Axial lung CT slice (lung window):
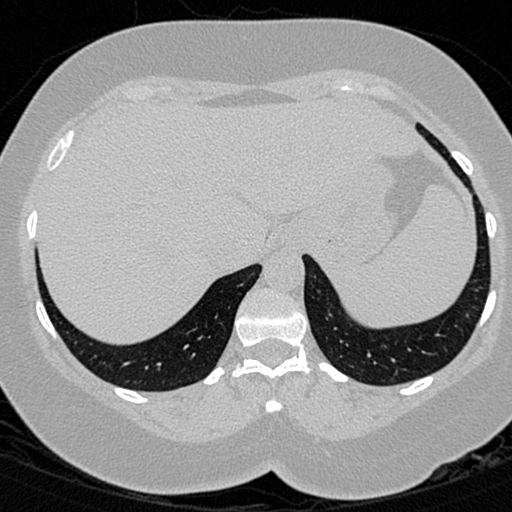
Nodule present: no